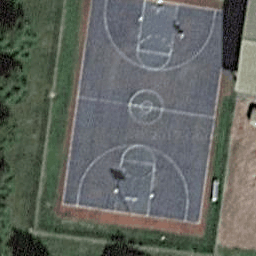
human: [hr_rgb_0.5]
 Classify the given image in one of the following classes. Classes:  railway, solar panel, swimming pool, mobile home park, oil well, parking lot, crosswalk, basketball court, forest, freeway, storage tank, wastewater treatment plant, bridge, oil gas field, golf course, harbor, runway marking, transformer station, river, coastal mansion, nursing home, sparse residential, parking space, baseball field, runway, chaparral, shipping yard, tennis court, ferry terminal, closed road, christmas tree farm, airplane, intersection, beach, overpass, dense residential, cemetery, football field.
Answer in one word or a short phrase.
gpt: basketball court